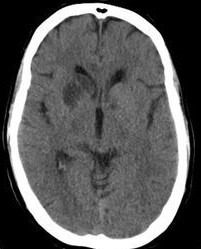
Label: notumor